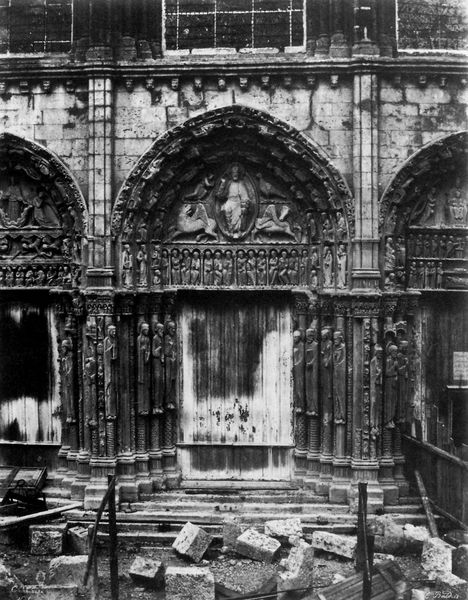
Titel: Das Hauptportal der Kathedrale von Chartres
Künstler: Edouard-Denis Baldus
Schlagwörter: adler, dunkel, flügel, gott, vogel, weiß, ausschnitt, fenster, grau, hell, pfeiler, schwarz, säule, säulen, tür, gebäude, tier, tiere, zaun, architektur, sockel, stein, steine, vögel, kirche, person, gotik, oval, engel, relief, ansicht, bogen, fassade, verlassen, mauer, ziegel, geröll, figuren, rundbogen, schutt, krieg, schaden, treppe, treppen, trümmer, zerstörung, detail, geländer, stufe, stufen, geschlossen, tor, foto, fotografie, photographie, eingang, fugen, ruine, gerüst, lamm, dom, abbruch, schwarz weiss, kathedrale, photo, fries, gemäuer, portal, kaputt, skulpturen, löwen, quader, statuen, archivolten, chartres, gotisch, spitzbogen, christus, jesus, jesus christus, apokalypse, mittelalter, romanik, segen, zerstört, kanneluren, heiliger, löwe, heilige, trompeten, wnad, jünger, mittelfeld, gothik, heiland, stier, schaaf, aufnahme, bau, aureole, symbole, abgestuft, geschoss, bretterzaun, baustelle, schwaz, bauplastik, holztür, tympanon, etage, westfassade, mittelportal, gewände, mauersteine, köln, blöcke, restauration, restaurierung, wiederaufbau, bombe, mandorla, segensgestus, apostel, reparatur, evangelist, thronend, evangelisten, kölner dom, scharzweiß, dam, chtistus, türsturz, evangelistensymbole, sanierung, triumphator, steie, löve, paradiespforte, swarzweiß, säulenfiguren, trelle, u.a.köln, zu, säulenportal, chatedrale, zaunn, gewandfiguren, jrueg, absperreung, nebenportal, portäler, beustelle